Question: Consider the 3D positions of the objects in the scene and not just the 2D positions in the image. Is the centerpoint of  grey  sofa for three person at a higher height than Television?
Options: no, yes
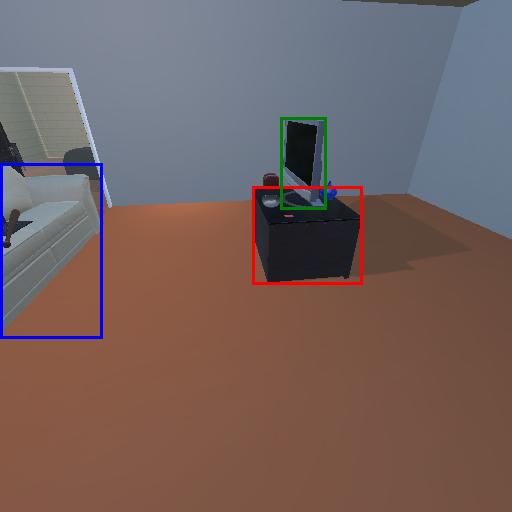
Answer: no